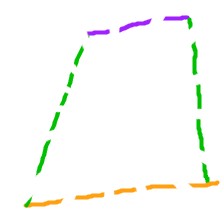
Shape: trapezoid